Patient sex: F
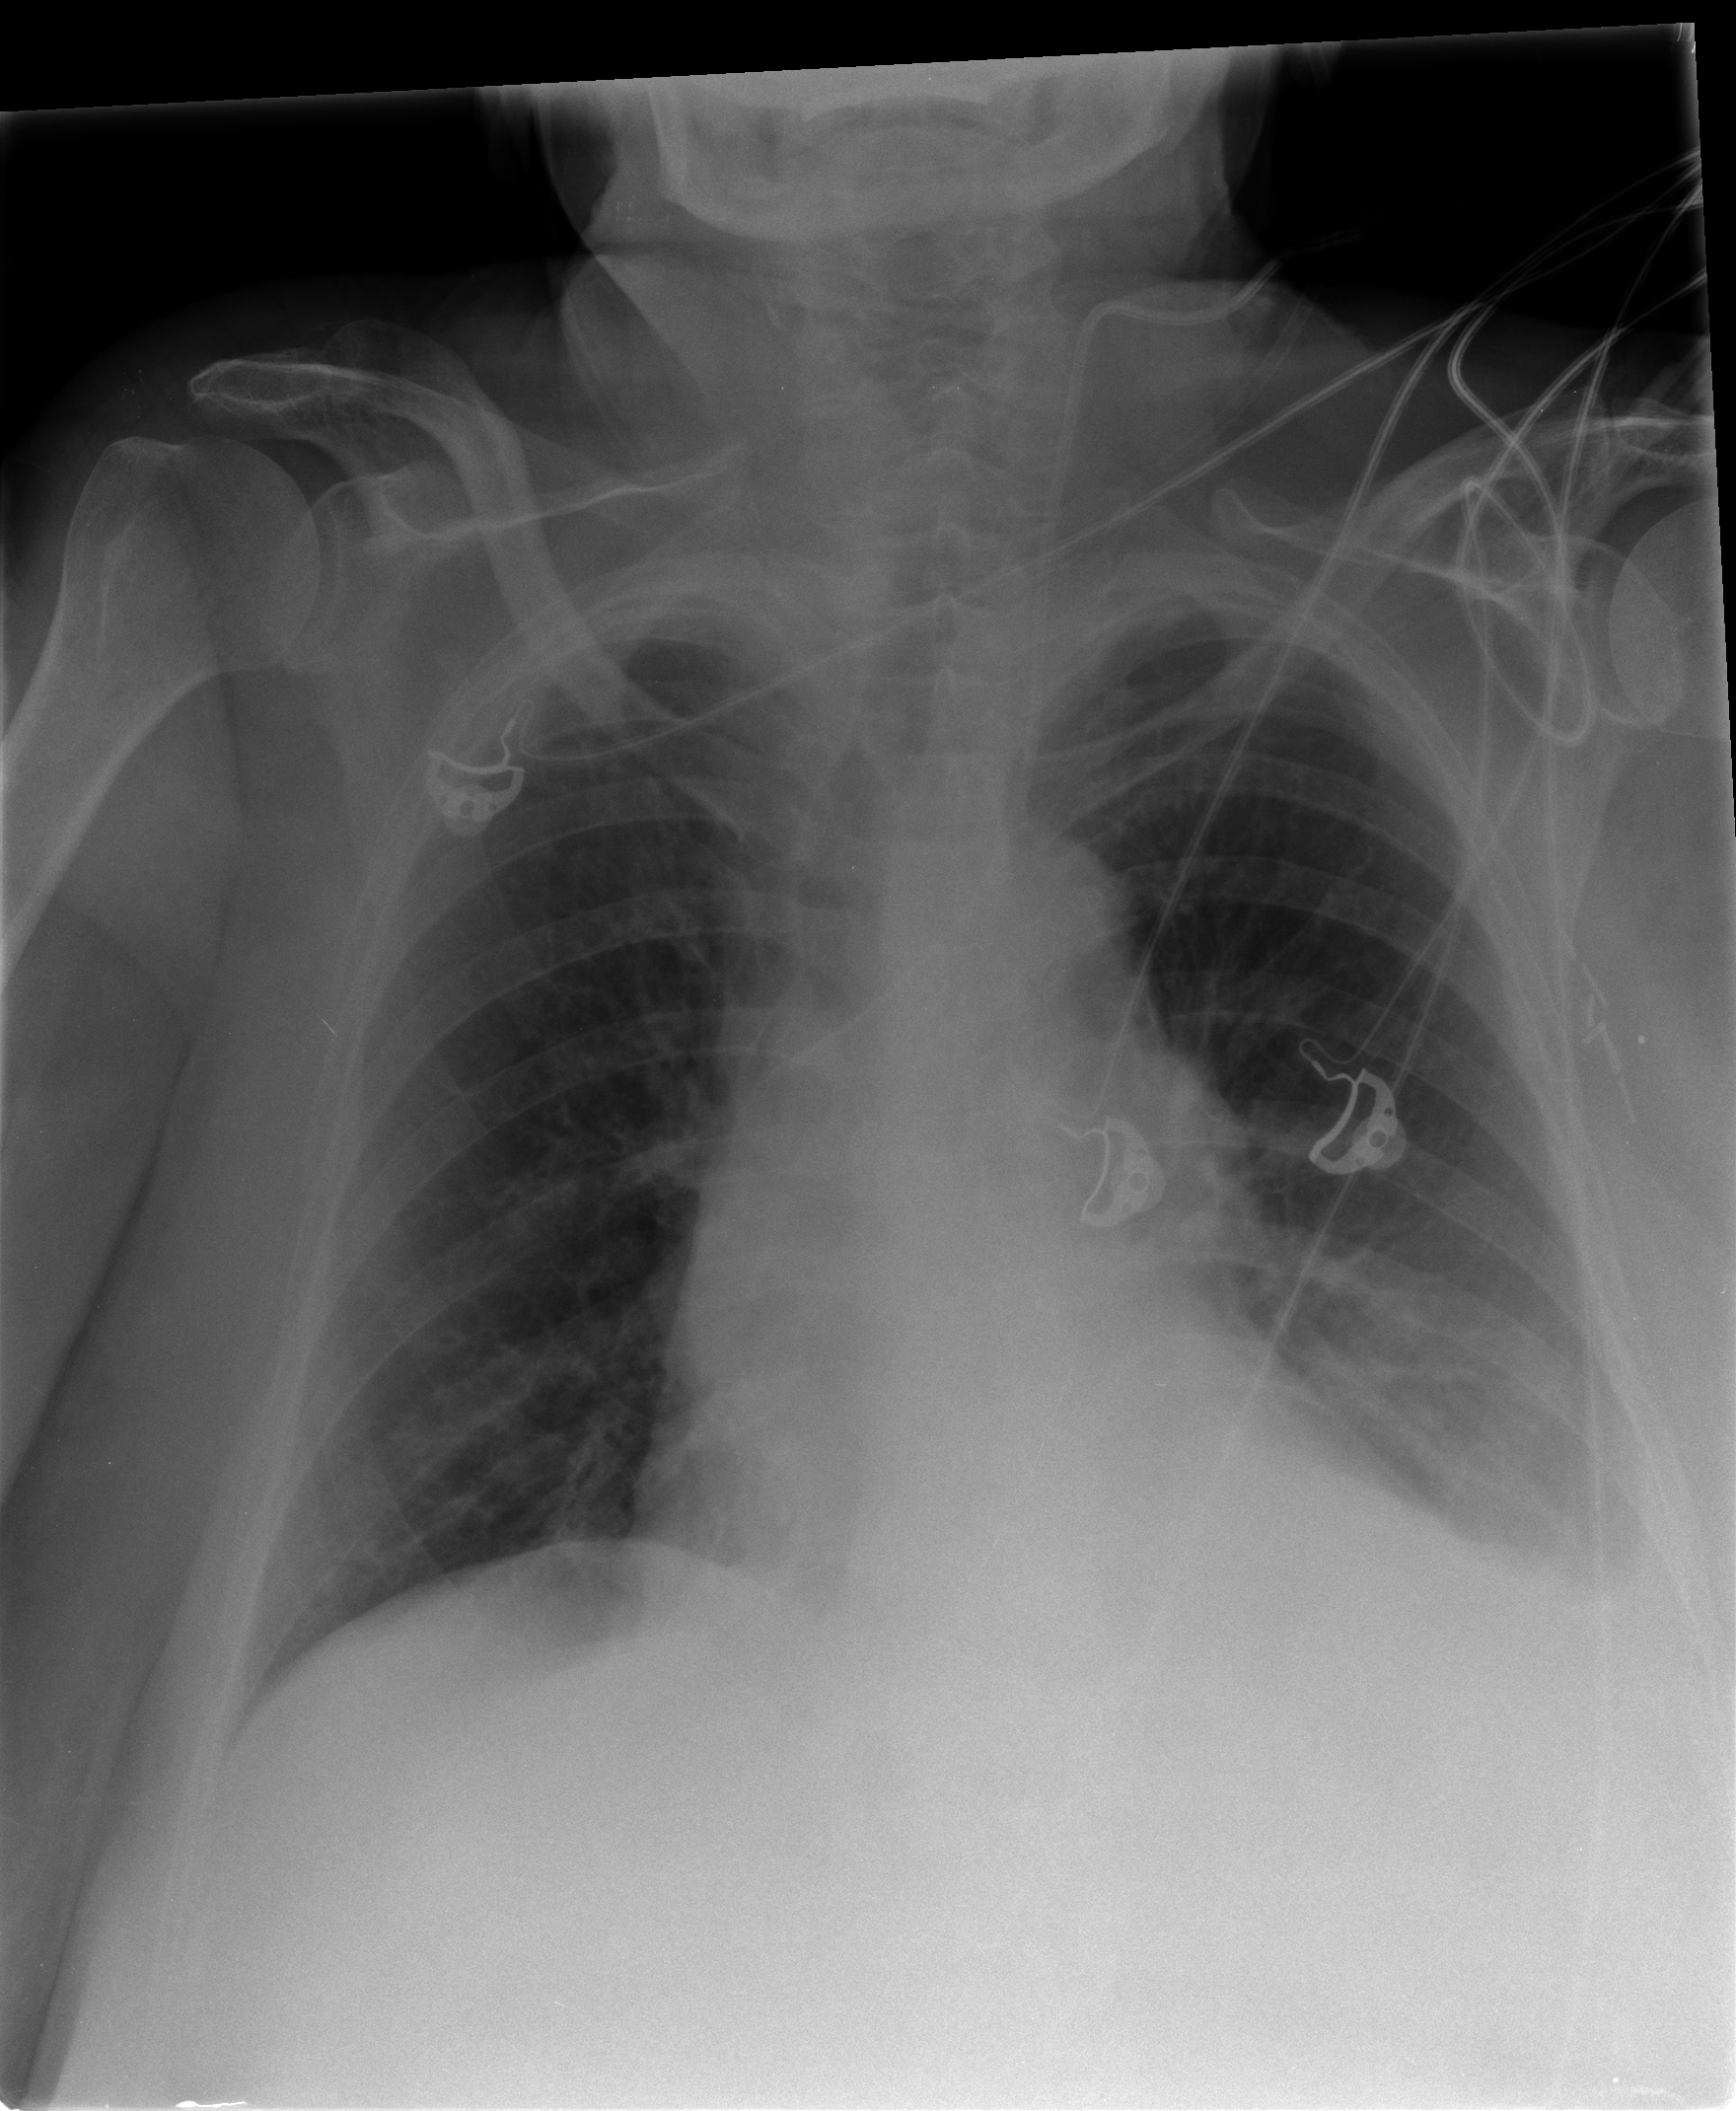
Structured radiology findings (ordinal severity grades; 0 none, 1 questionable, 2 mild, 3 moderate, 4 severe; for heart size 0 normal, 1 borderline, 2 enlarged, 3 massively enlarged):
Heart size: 2
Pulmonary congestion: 1
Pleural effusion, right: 0
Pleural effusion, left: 2
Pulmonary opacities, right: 0
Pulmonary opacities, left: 2
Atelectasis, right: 2
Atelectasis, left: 2